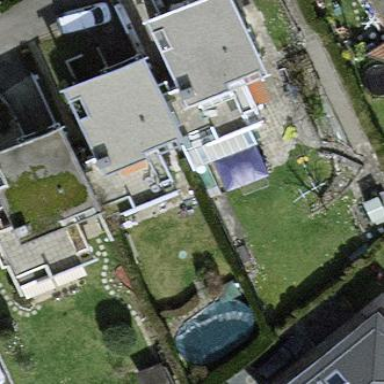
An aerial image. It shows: Garden enclosed by fence.